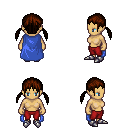
a pixel art fantasy rpg character, female body template, human, tanned skin, blue cape, red pants, brown twin-tailed hairstyle, metal boots, four views (front, back, left, right), 2x2 character sprite sheet, small pixel art, hard edges, no anti-aliasing